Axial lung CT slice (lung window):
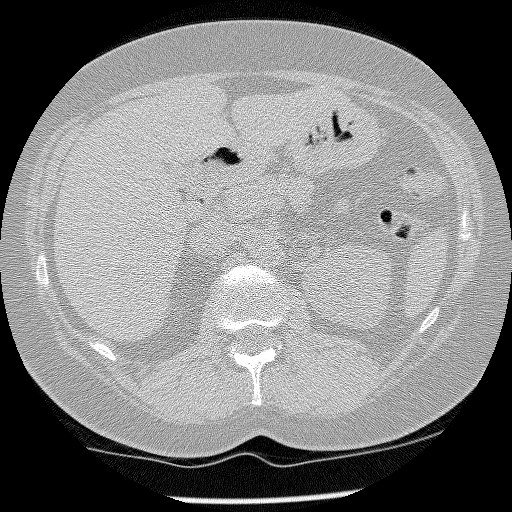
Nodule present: no